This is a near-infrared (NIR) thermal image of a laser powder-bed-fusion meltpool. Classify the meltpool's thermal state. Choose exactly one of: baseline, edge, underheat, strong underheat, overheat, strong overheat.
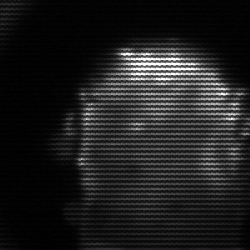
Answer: baseline